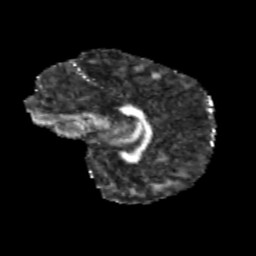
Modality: FA
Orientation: sagittal
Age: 10
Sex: female
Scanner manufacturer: siemens
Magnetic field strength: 3 T
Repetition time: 3.8 s
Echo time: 0.07 s